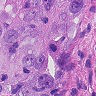
Metastatic tissue present: yes